Interaction volume radius: 10 \u00c5
Interaction volume height: 20 \u00c5
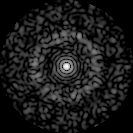
Disorder parameter: 0.8405